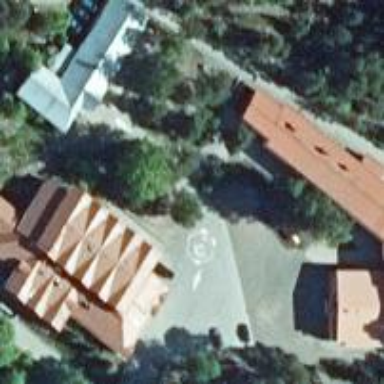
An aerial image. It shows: Fitness center building.